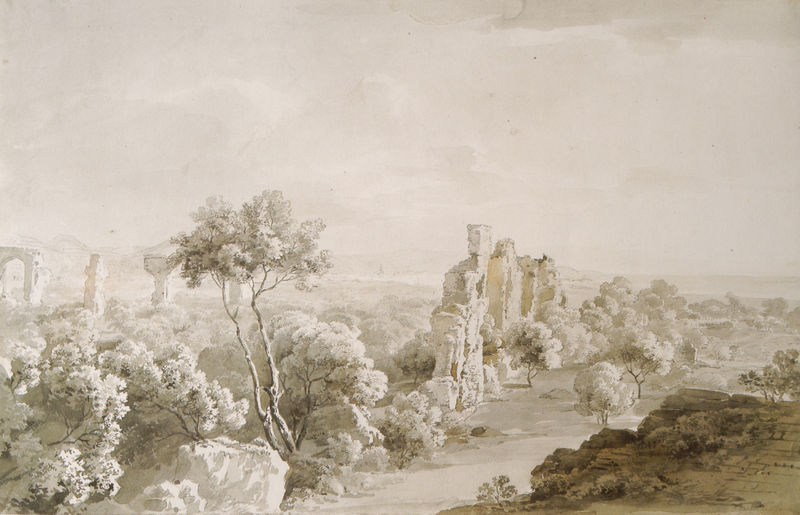
Titel: Die Reste des Aquäduktes bei Fréjus (Var)
Künstler: Johann Georg von Dillis
Standort: München
Institution: Staatliche Graphische Sammlung
Schlagwörter: baum, berg, blätter, felsen, gemälde, gestein, himmel, laub, schatten, weiß, wolken, aquarell, bäume, fluss, gelb, grün, landschaft, ocker, äste, braun, fenster, grau, hell, holz, licht, orange, pfeiler, schwarz, skizze, straße, säulen, zeichnung, ausblick, gebäude, gras, haus, rasen, rot, weg, wiese, wolke, beige, malerei, wand, stein, steine, öl, ebene, feld, felder, ferne, horizont, hügel, kalt, natur, strauch, weite, zweige, brücke, busch, büsche, kirche, sonne, sträucher, wege, land, england, tal, wald, anhöhe, aussicht, sommer, bogen, italien, abhang, mittag, berge, fels, hang, öde, dorf, mauer, nebel, landschaftsmalerei, wasserfarbe, winter, grisaille, rundbogen, romantik, stämme, durchgang, savanne, tor, bögen, laviert, tusche, reste, ruine, antike, helligkeit, türme, torbogen, hall, mauerwerk, lichtung, ruinen, entwurf, arkaden, rom, gemäuer, bewachsen, mauern, antik, geäst, reise, griechenland, aquaedukt, wegrand, arkadien, lavierung, monument, schottland, brückenpfeiler, pinsellavee, mauersteine, alte stadt, campagna, beig, graz, altertum, verblasst, mauerreste, glau, lavur, fantasielandschaft, griechisc, feder, felsformantion, idealllandschaft, ruinenteile, hüel